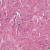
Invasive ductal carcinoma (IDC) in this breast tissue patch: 0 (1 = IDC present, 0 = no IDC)